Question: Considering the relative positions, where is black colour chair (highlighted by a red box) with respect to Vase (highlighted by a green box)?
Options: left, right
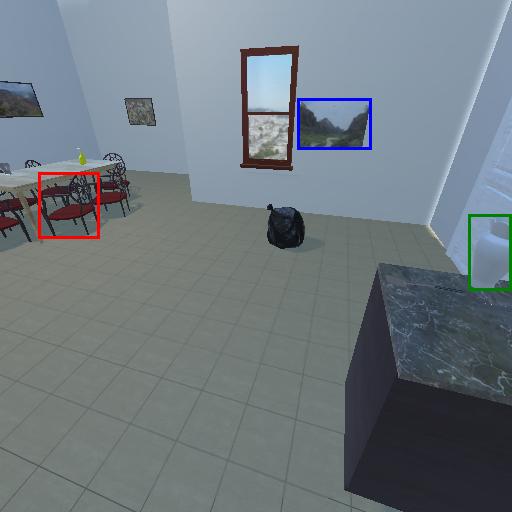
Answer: left